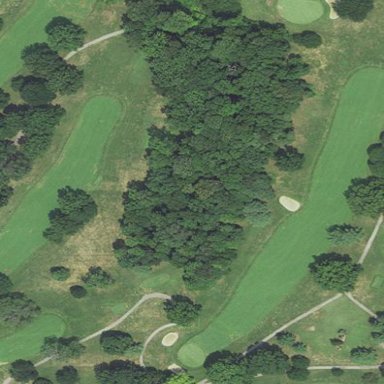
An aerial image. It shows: Rough grassy area used for golf.